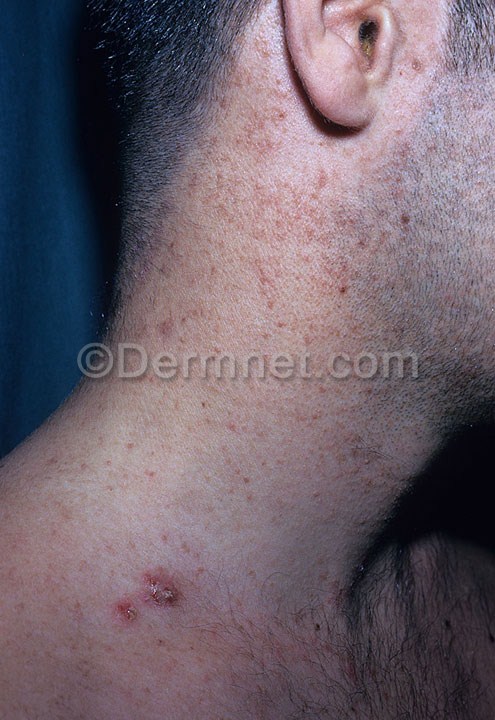
Disease: Bullous Disease Photos